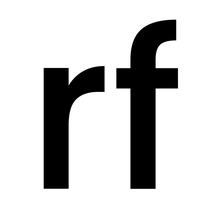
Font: Poppins-Medium